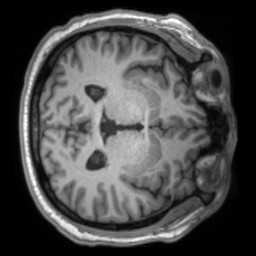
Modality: T1w
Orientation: axial
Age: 29
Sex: male
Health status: ill
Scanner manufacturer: siemens
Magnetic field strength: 3 T
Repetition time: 2.2 s
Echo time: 0.00157 s